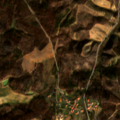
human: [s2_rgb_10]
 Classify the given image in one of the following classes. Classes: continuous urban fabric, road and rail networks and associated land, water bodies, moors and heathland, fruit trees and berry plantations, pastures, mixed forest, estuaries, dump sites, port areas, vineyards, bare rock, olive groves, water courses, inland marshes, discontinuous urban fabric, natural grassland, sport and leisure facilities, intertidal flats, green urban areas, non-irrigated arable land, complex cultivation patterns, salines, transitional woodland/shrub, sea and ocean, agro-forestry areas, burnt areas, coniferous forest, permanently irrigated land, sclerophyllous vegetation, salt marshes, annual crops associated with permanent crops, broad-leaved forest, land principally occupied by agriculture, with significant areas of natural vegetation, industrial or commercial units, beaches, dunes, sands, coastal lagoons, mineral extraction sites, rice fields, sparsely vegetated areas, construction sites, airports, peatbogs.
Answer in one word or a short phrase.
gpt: land principally occupied by agriculture, with significant areas of natural vegetation, coniferous forest, transitional woodland/shrub